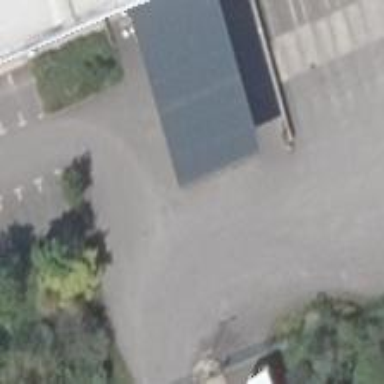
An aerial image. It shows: Part of building.